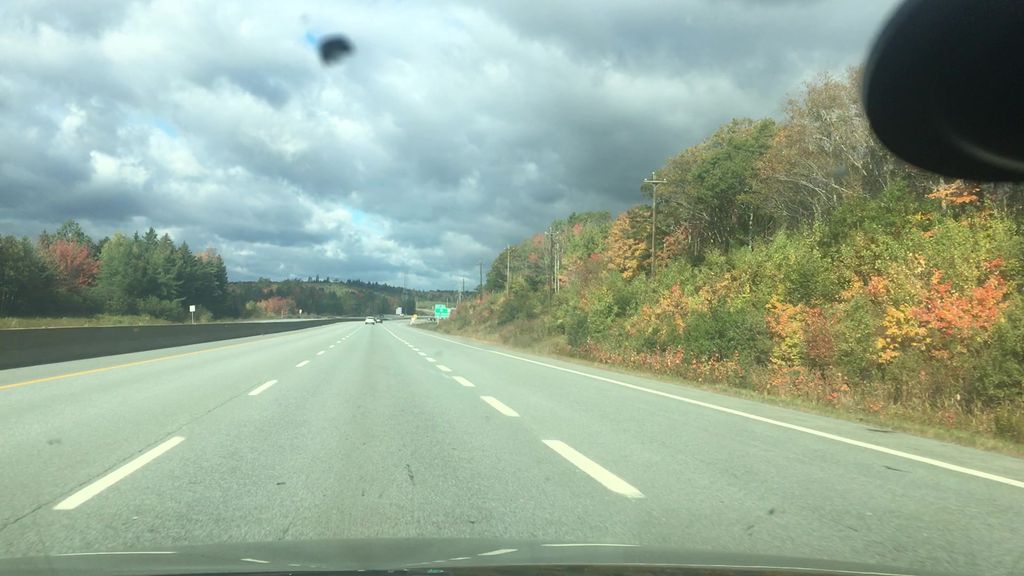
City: halifax